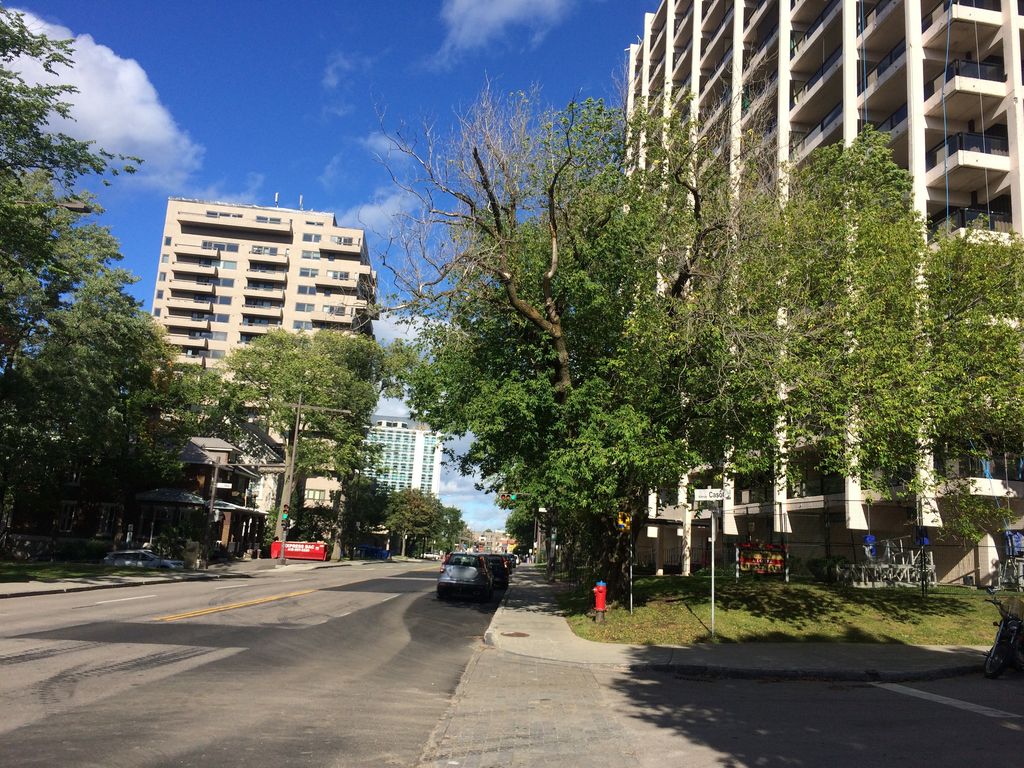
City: quebec_city